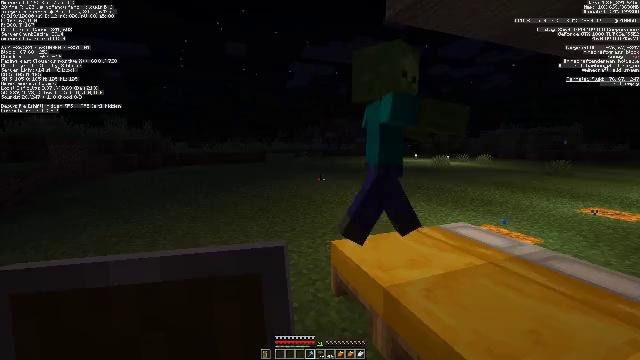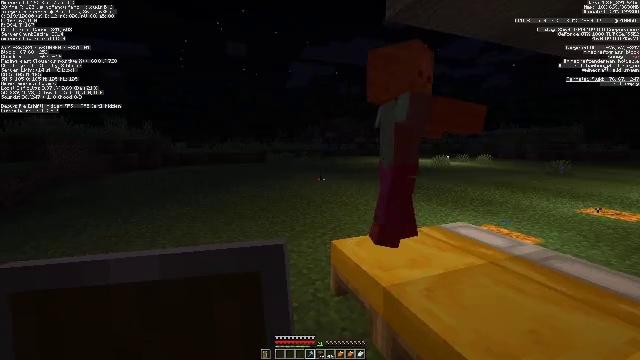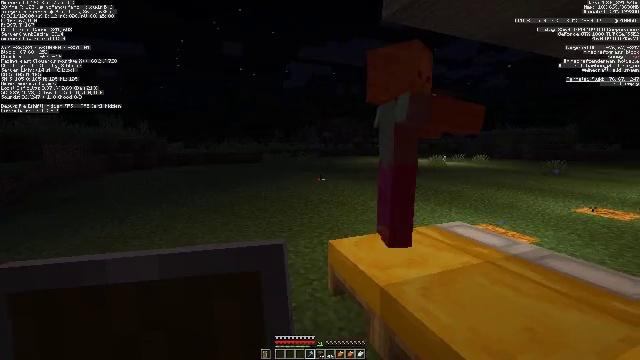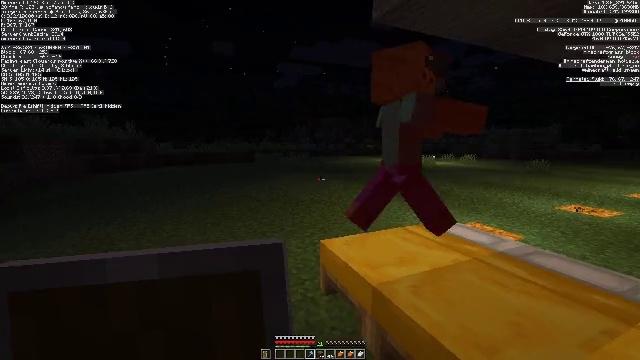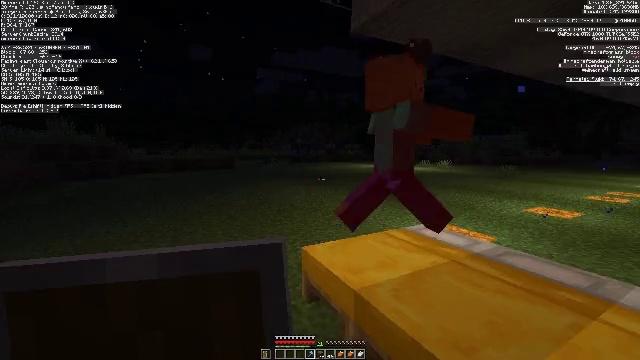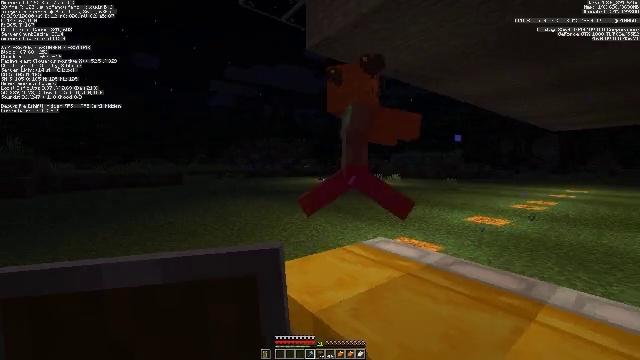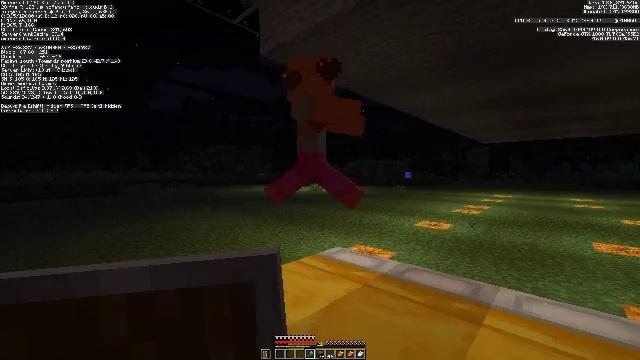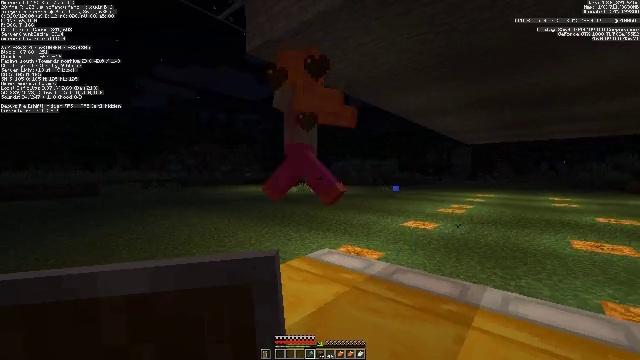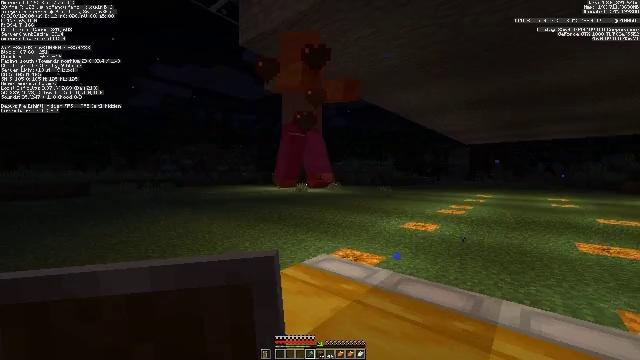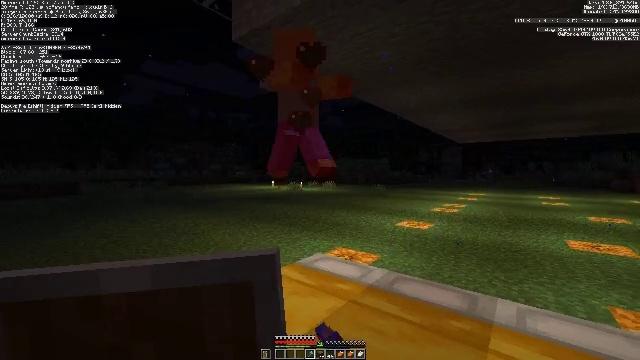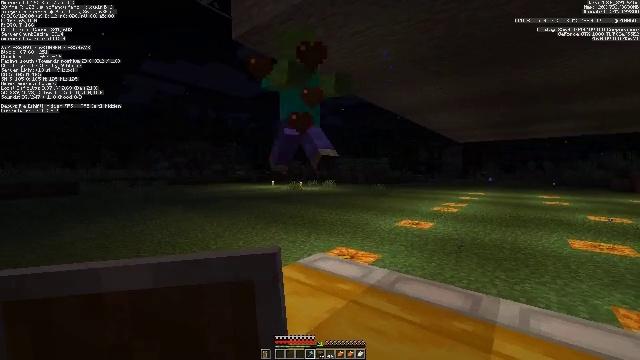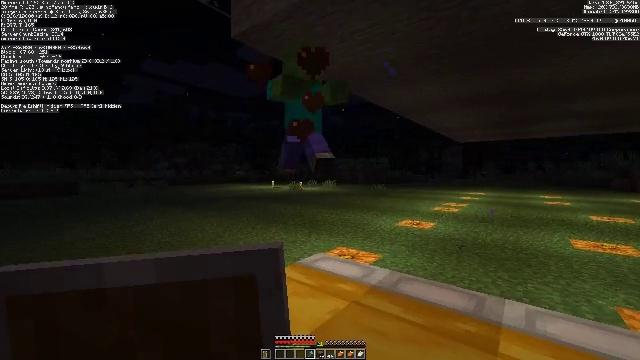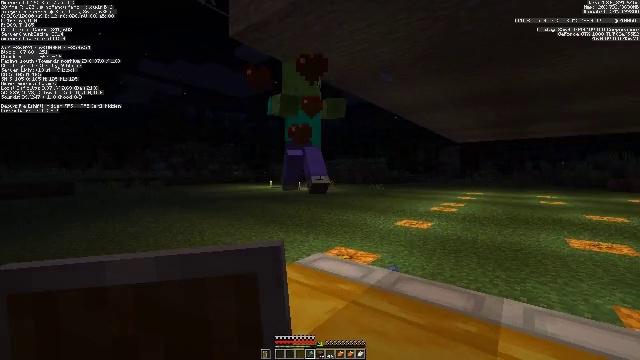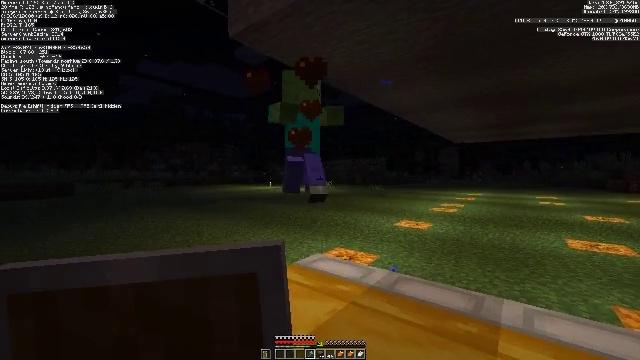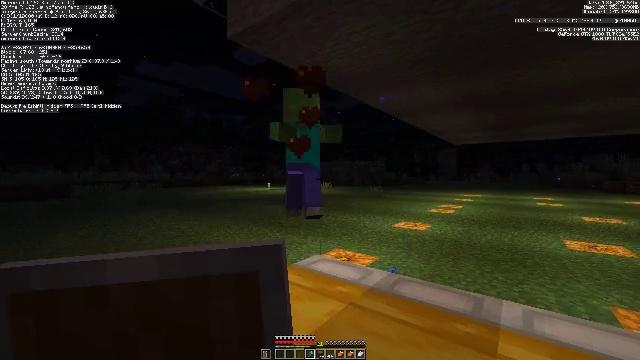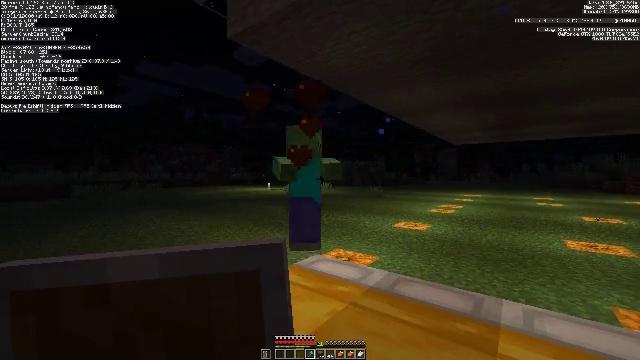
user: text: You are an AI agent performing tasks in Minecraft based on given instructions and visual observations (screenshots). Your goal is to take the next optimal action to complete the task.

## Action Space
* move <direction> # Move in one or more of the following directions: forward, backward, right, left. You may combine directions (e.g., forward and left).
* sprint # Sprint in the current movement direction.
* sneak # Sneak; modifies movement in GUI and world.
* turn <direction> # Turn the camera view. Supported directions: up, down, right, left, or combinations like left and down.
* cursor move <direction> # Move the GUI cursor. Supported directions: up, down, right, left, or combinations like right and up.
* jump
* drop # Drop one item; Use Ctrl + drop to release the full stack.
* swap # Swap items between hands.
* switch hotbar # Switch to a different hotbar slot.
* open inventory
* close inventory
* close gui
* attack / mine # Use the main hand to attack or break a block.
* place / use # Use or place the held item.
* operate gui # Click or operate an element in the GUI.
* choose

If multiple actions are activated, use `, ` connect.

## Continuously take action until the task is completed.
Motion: motion action
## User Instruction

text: Kill a zombie.
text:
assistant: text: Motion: no_op
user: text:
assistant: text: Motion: no_op
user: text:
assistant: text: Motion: turn right
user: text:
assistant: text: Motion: turn right and up
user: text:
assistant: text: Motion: move forward, turn right and up
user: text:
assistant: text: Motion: move forward, turn right and up
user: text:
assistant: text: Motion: move forward, turn right
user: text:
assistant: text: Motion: attack / mine
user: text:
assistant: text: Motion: turn right, attack / mine
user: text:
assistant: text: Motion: attack / mine
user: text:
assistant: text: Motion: attack / mine
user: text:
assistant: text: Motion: no_op
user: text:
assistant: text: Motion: no_op
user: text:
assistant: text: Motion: no_op
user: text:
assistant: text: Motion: no_op
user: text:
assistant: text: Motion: no_op
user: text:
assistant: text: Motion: no_op
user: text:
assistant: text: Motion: move forward
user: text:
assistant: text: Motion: move forward, turn left and down, jump
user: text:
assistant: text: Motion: move forward, turn left and down, jump
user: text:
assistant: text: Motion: move forward, turn left and down, jump
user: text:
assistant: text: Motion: move forward, turn down, jump
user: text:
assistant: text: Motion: move forward, turn down
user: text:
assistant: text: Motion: move forward, turn down, attack / mine
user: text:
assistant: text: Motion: turn right and down, attack / mine
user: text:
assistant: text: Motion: turn right and down, attack / mine
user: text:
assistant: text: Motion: turn right and down, attack / mine
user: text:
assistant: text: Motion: turn down, attack / mine
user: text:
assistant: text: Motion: no_op